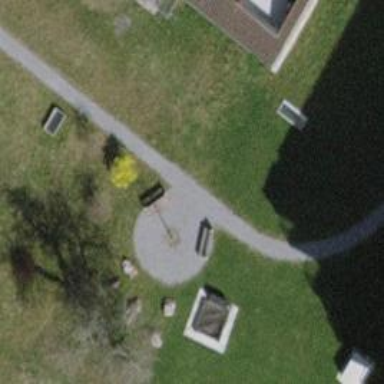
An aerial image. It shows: Brown bench.